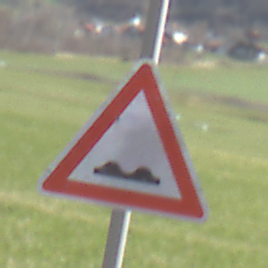
Verkehrszeichen: UnebeneFahrbahn
Umgebung: Outdoor, Nature
Tageszeit: MorningAfternoon
Wetter: PartlyCloudy
Licht: Natural
Jahreszeit: NotSpecified
Kontrast: HighContrast